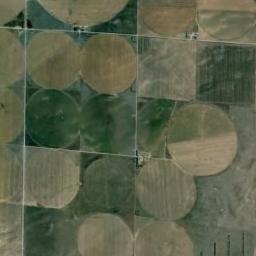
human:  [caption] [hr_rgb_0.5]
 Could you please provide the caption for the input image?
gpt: The circular farmland is mainly on the left .

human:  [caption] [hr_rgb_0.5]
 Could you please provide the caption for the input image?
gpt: Many neatly arranged circular farmland mixed with green and tan .

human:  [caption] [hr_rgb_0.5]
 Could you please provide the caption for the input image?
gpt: Several khaki and green circular or fan-shaped farmlands are neatly arranged on the ground .

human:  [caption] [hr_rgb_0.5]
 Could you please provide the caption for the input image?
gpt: There are some circle farmland and square farmland .

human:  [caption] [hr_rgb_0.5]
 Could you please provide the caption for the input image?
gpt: There are many cultivated circular farmlands distributed neatly .